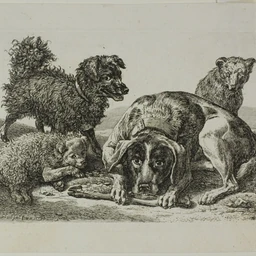
Title: Four Dogs, from Die Zweite Thierfolge
Artist: Johann Christian Reinhart
Caption: four dogs, from die zweite thierfolge, etching, dogs, paper (fiber product), animals, print, prints and drawing, johann christian reinhart, a work made of etching in black on ivory laid paper, prints and drawings, art institute of chicago